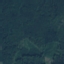
Land use / land cover: Forest